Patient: sex F, age 29
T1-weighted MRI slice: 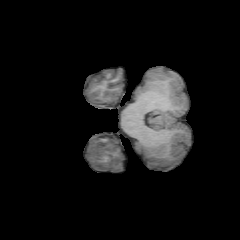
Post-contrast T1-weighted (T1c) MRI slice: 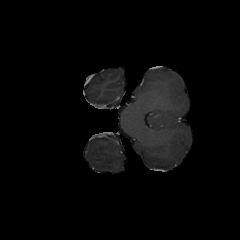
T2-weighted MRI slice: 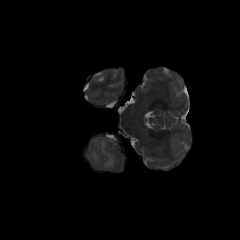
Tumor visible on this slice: yes
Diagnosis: Astrocytoma, IDH-mutant
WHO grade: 2